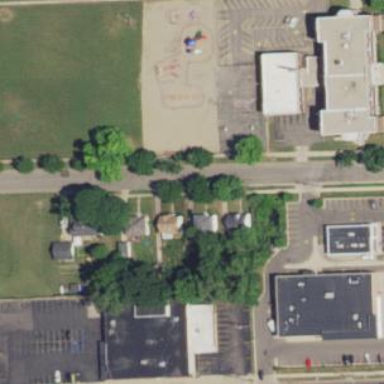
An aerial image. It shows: School.